A time-domain waveform of one vibration snapshot from a rolling-element bearing is shown. Based on the visible evidence, which condition applies: normal, inner_race, outer_race, ball?
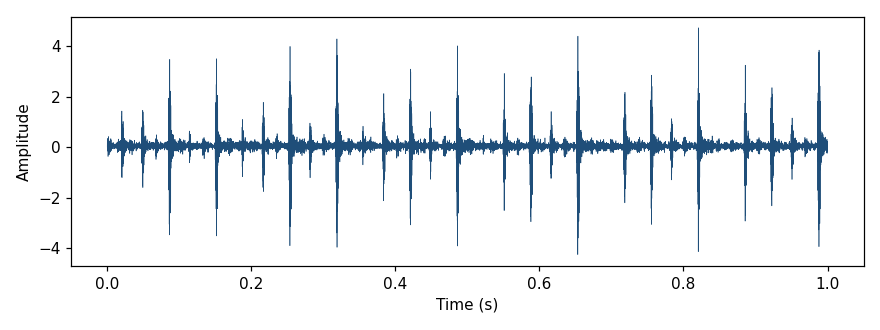
Answer: outer_race